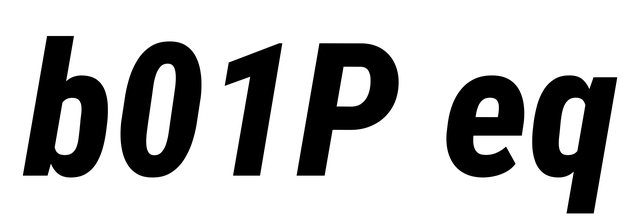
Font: Roboto-Italic_Condensed_ExtraBold_Italic